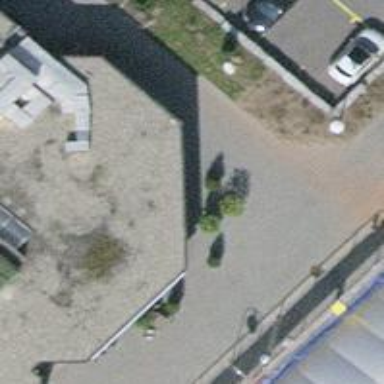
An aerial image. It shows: Restaurant.